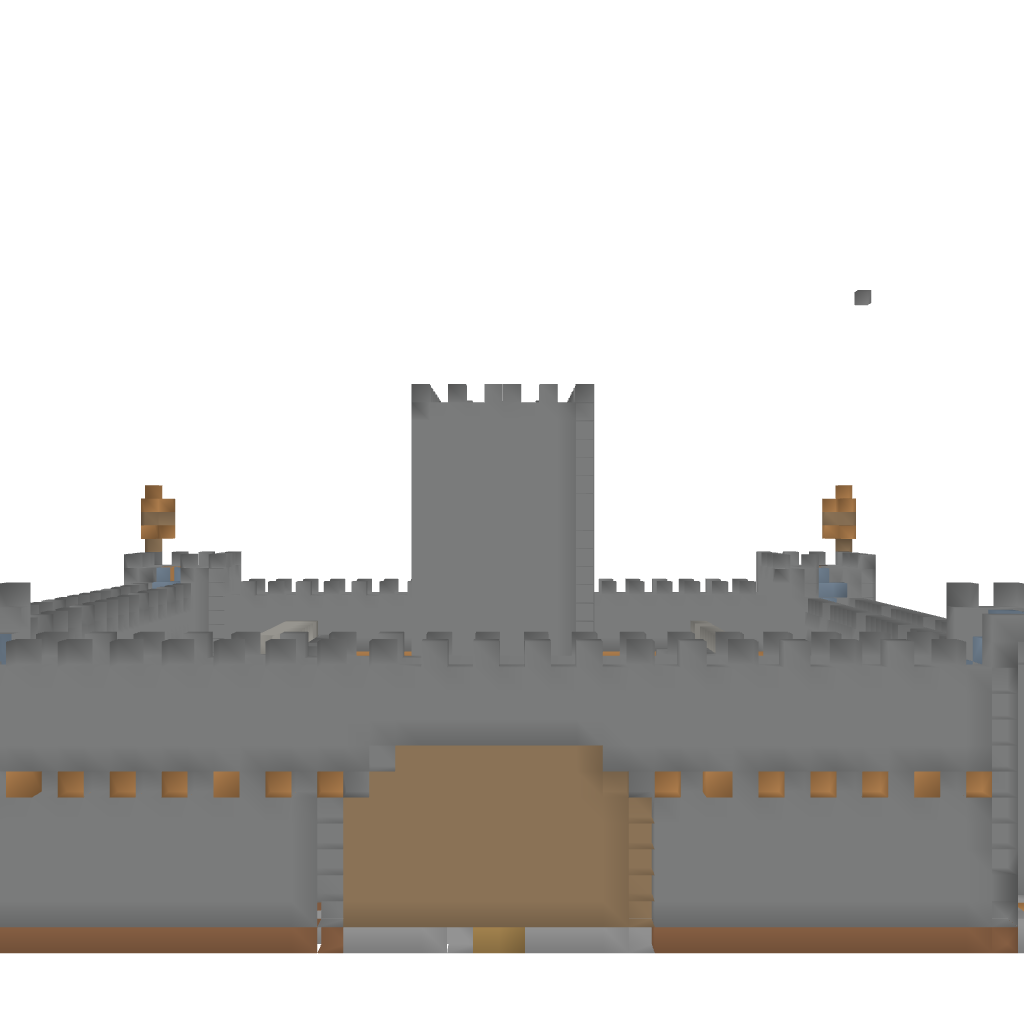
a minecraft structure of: Castle House